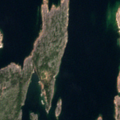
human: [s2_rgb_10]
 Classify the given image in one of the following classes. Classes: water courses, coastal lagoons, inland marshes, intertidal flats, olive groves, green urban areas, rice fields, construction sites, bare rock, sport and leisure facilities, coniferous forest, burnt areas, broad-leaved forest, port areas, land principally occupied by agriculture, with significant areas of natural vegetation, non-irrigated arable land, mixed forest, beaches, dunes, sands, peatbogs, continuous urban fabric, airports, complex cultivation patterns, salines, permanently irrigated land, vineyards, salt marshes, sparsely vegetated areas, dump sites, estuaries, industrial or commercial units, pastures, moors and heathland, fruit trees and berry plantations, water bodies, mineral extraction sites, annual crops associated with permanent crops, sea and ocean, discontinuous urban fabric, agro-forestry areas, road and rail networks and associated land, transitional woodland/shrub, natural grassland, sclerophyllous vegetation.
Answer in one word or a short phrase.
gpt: transitional woodland/shrub, bare rock, sea and ocean